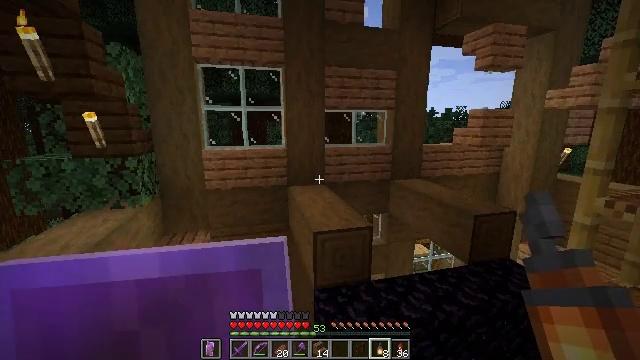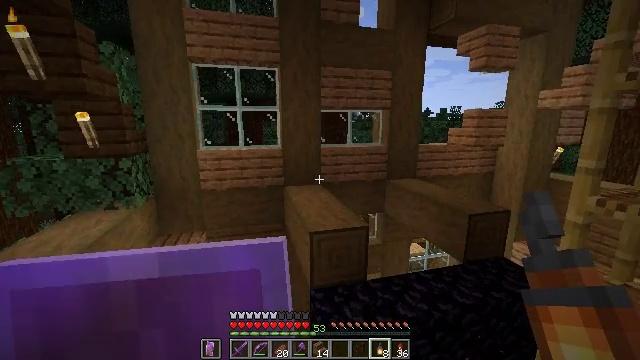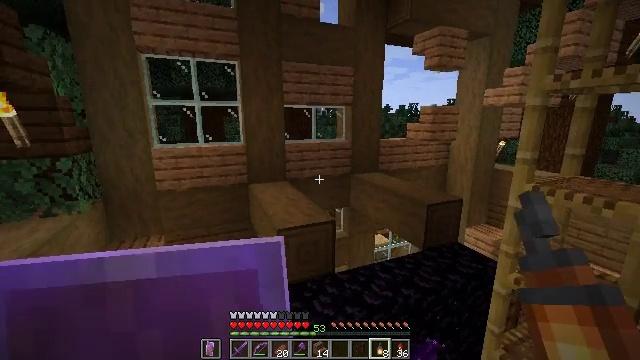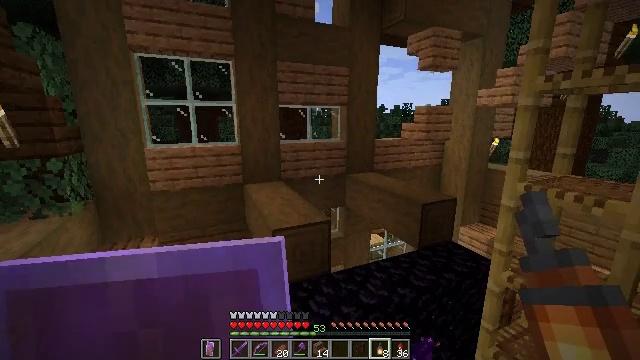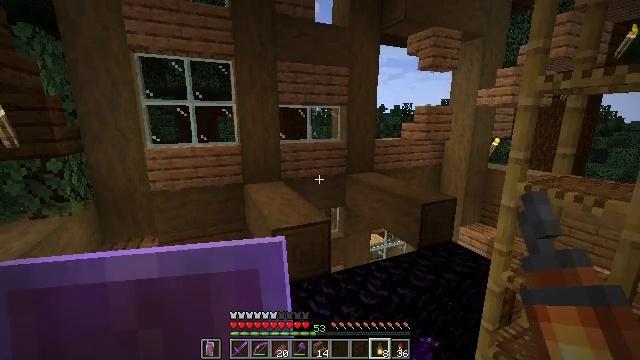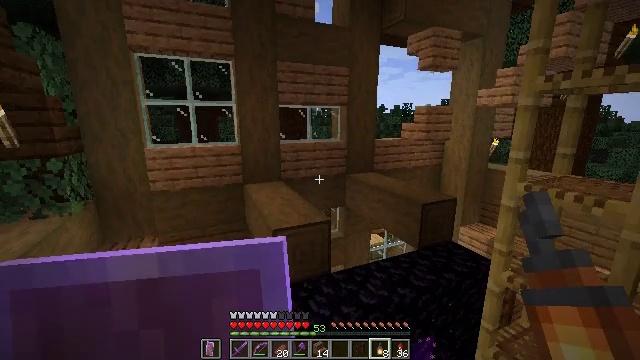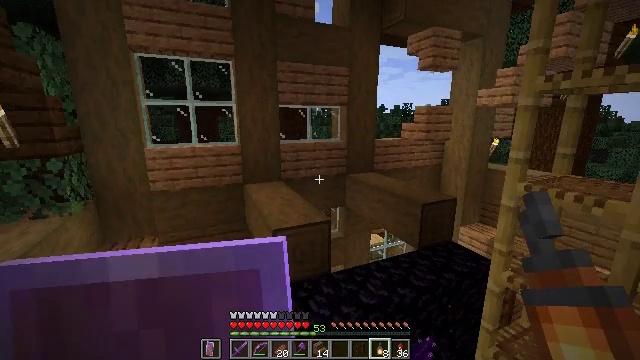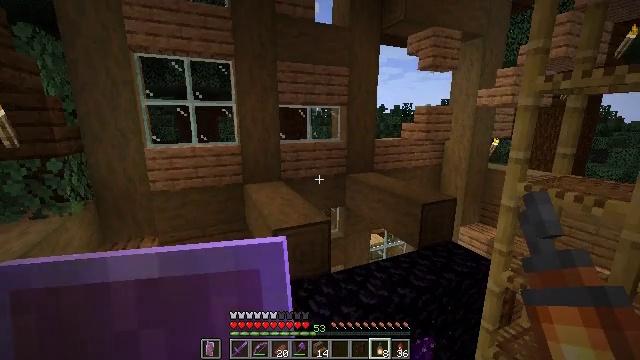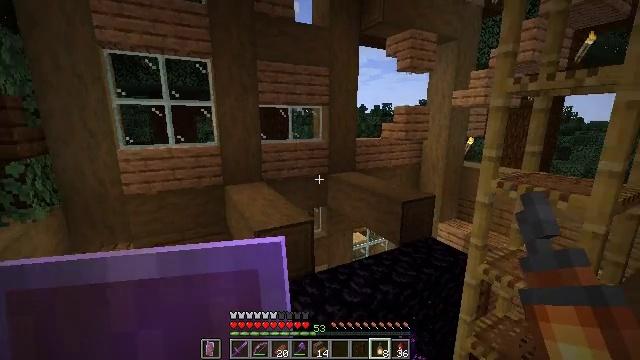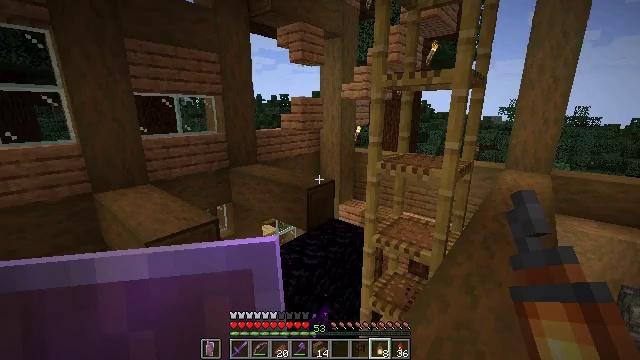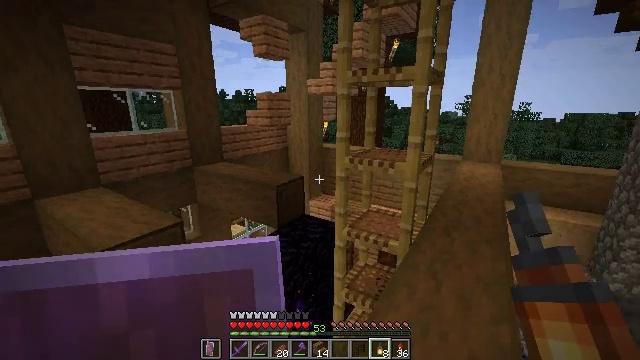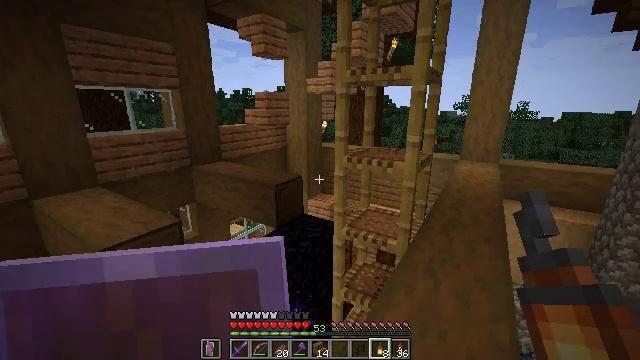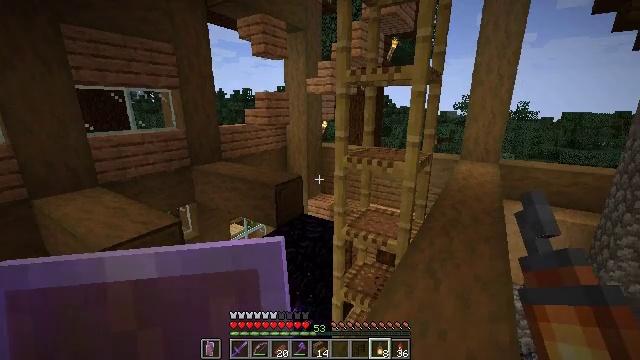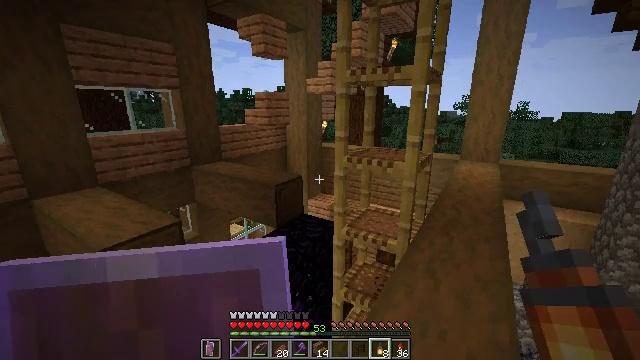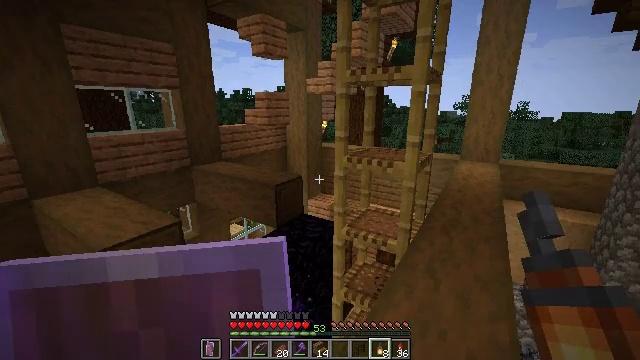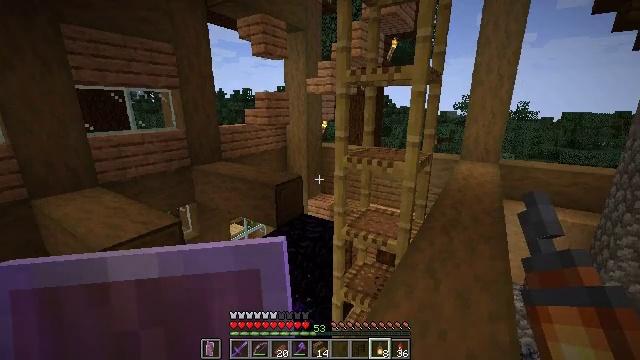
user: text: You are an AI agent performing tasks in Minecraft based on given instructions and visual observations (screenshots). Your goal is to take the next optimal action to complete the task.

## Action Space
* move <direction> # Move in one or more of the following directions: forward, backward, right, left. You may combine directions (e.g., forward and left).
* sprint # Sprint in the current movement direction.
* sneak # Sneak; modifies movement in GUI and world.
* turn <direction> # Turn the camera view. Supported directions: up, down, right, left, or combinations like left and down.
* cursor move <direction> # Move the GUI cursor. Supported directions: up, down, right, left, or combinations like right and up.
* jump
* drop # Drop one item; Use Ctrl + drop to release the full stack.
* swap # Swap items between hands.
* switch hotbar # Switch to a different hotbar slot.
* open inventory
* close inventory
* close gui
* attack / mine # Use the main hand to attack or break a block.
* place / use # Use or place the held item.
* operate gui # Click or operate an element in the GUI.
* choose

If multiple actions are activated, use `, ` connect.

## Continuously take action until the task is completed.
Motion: motion action
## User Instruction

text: Mine the campfire to collect it.
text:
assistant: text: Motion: no_op
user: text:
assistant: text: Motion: turn right
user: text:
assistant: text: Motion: turn right
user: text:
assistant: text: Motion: no_op
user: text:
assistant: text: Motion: no_op
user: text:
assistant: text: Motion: no_op
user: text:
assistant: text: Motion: no_op
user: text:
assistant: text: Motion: turn right
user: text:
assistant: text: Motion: turn right and down
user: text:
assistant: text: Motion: turn right
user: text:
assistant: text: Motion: no_op
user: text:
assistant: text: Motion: no_op
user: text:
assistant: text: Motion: no_op
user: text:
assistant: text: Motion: no_op
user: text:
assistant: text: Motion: no_op
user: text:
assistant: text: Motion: no_op
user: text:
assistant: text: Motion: move forward, turn right
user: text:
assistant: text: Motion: move forward, turn right
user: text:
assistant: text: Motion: move forward, turn right
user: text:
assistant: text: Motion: move forward
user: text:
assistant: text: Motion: move forward
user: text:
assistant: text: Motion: move forward and move right
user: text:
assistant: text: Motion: move forward and move right
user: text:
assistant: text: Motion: move forward and move right
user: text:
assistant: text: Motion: move forward
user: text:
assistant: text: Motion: move forward
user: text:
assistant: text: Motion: move forward
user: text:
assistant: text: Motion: move forward
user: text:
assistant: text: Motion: move forward
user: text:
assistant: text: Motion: move forward